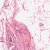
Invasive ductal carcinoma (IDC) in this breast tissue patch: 0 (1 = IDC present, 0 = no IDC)